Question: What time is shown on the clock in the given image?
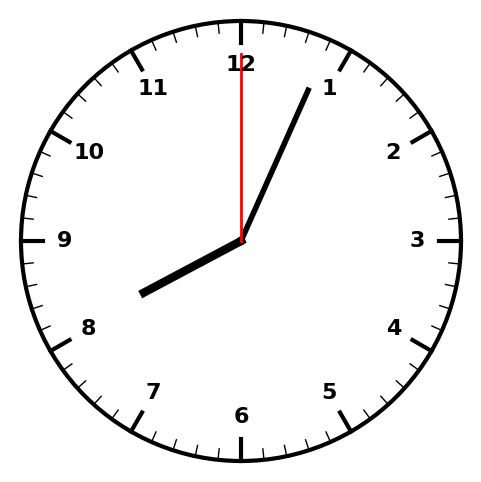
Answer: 08:04:00